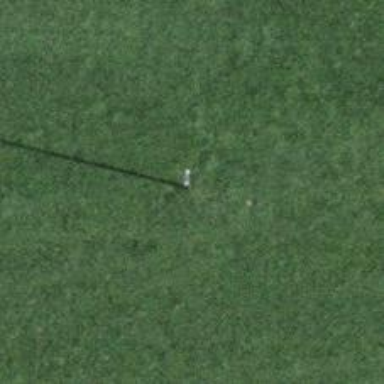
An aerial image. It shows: Utility pole in the area.